【题型】选择题　【知识点】函数　【难度】easy
已知$f'(x)$为函数$f(x)$的导函数，若函数$y=f'(x)-1$的图象大致如图所示，则（）

\noindent A. $f(x)$有3个极值点\\
B. $x=-4$是$f(x)$的极大值点\\
C. $x=0$是$f(x)$的极大值点\\
D. $f(x)$在$(0,4)$上单调递减

\vspace{1cm}
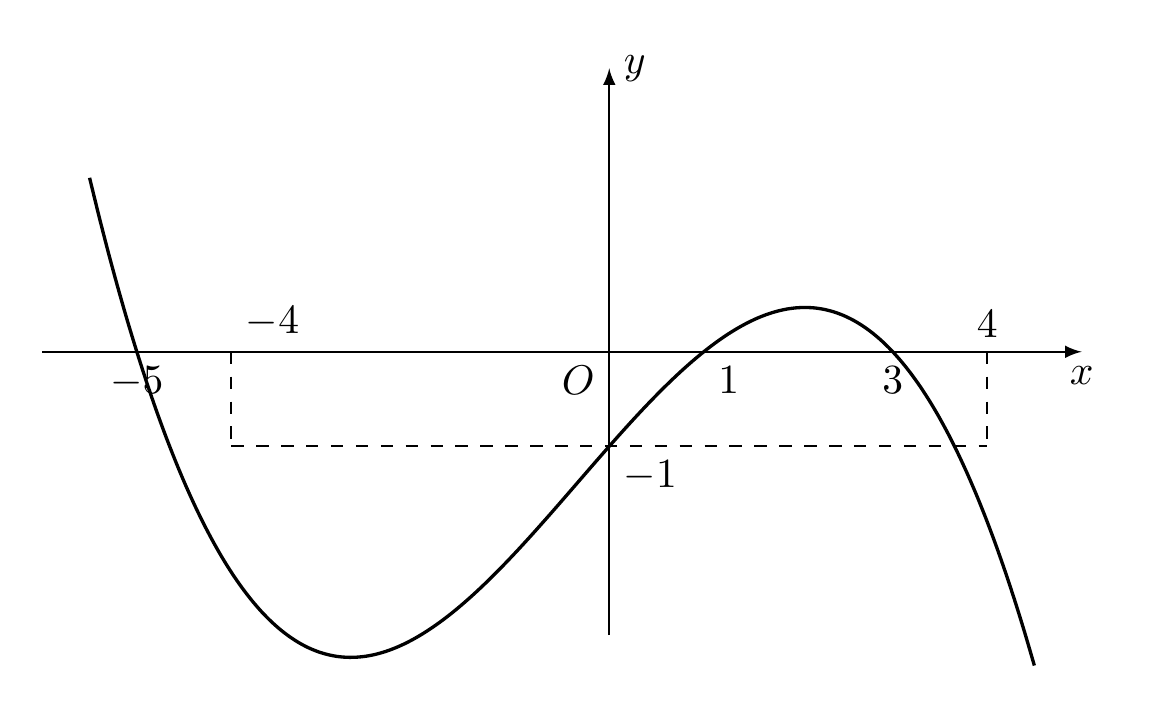
【解答】
\noindent 【答案】$AB$

\vspace{0.5cm}
\noindent 【分析】根据函数$y=f'(x)-1$的图像可得函数$f(x)$的单调区间，进而判断各选项。

\vspace{0.5cm}
\noindent 【解答】解：根据$y=f'(x)-1$的图象可知，\\
在区间$(-4,0)$，$(4,+\infty)$，$f'(x)<0$，$f(x)$单调递减；\\
在区间$(-\infty,-4)$，$(0,4)$，$f'(x)>0$，$f(x)$单调递增，\\
因此函数$f(x)$有3个极值点、$x=-4$是$f(x)$的极大值点、$f(x)$在$(0,4)$上单调递增，$x=0$是$f(x)$的极小值点，\\
所以A，B选项正确。\\
故选：$AB$。

\vspace{0.5cm}
\noindent 【点评】本题考查导数的综合应用，属于中档题。